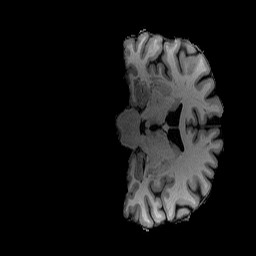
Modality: T1w
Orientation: coronal
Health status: healthy